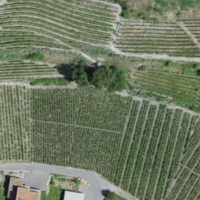
EUNIS habitat code: 40
Species observed at this site:
Falco vespertinus